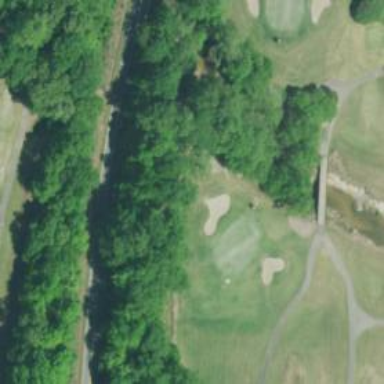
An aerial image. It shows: Golf hole.